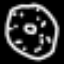
Label: donut